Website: macys
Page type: gifting
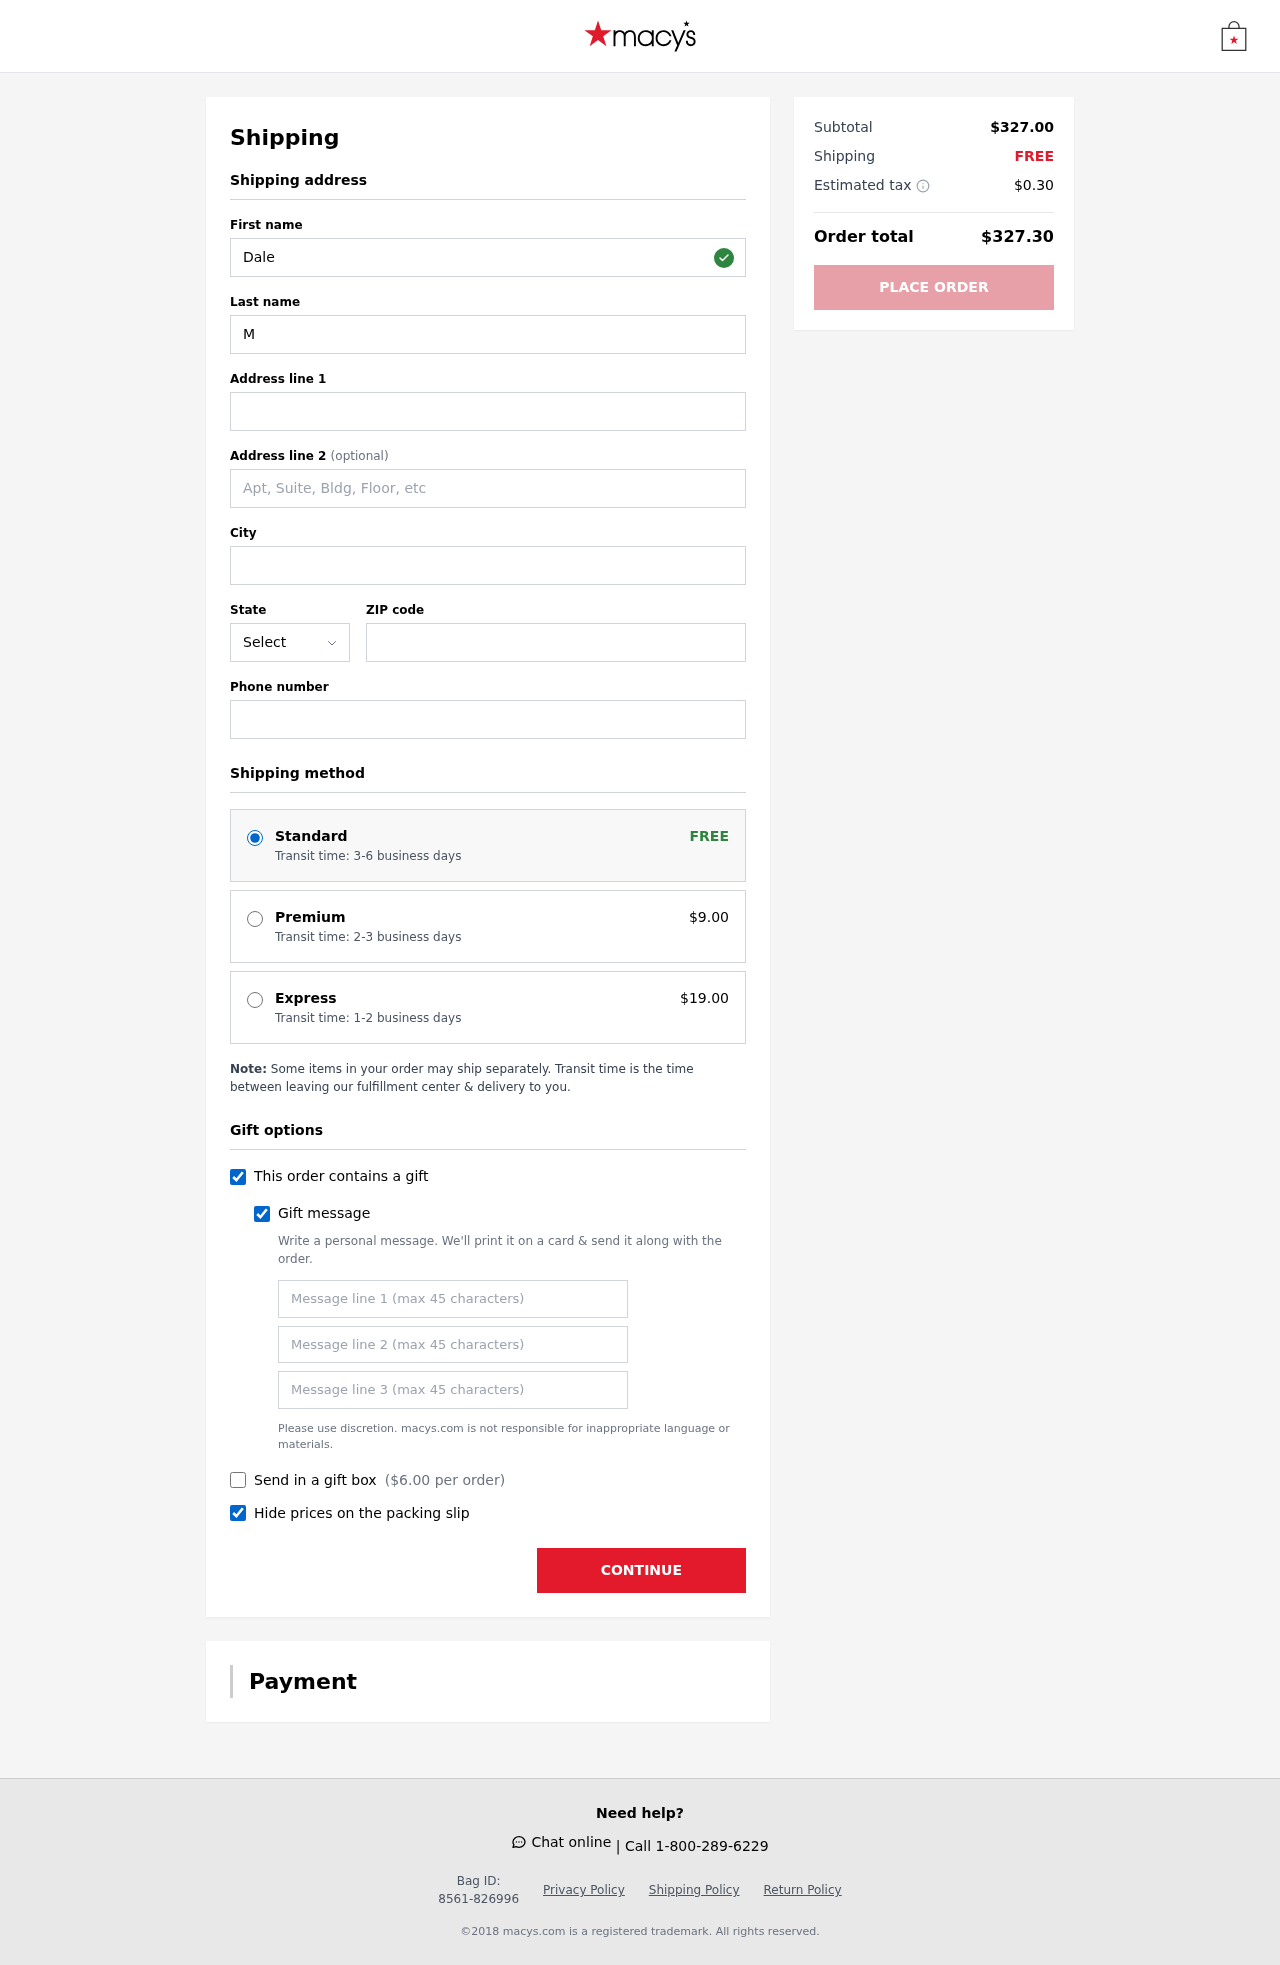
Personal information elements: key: PII_STATE_ABBR
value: ND
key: PII_FIRSTNAME
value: Dale
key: PII_LASTNAME
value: Miller
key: PII_STREET
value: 5718 Smith Pines
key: PII_STREET2
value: Suite 904
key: PII_CITY
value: Riversbury
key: PII_POSTCODE
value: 67706
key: PII_PHONE
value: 8257595058
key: PII_GIFT_MESSAGE
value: Hey Kimberly, I noticed you've been eyeing those stylish shoes, so I thought you’d love these! They’ll be perfect for adding a little flair to your wardrobe. Just wanted to brighten your day a bit!  Dale
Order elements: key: ORDER_SHIPPING_STANDARD
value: Transit time: 3-6 business days
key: ORDER_SHIPPING_PREMIUM
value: Transit time: 2-3 business days
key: ORDER_SHIPPING_PREMIUM_PRICE
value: $9.00
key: ORDER_SHIPPING_EXPRESS
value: Transit time: 1-2 business days
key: ORDER_SHIPPING_EXPRESS_PRICE
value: $19.00
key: ORDER_GIFT_BOX_PRICE
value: $6.00
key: ORDER_SUBTOTAL
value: $327.00
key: ORDER_SHIPPING_COST
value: FREE
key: ORDER_TAX
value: $0.30
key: ORDER_TOTAL
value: $327.30